Question: I have seen css that can make text look like an image in the past. I am not a front end developer so my CSS is very rusty...
I am trying to use a DIV tag and markup the text in each div tag to look like the image samples below. notice there is a space between each letter.
if there is a WHYSIWYG CSS editor online that allows for this type of formatting that would be a great resource to have.
EDIT: The hardest part for me is getting a blue square around the first letter!!!

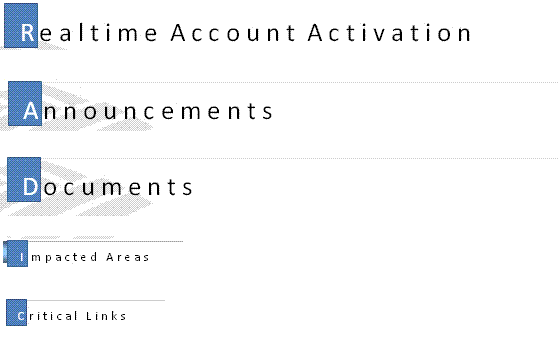
Answer: Try this I have done this using first-ltter psuedo element <URL>